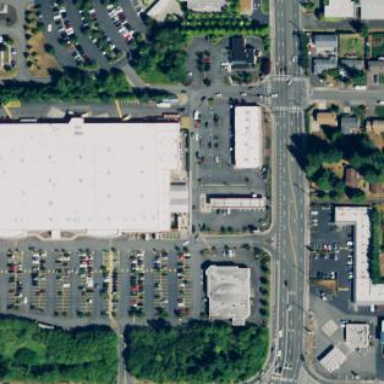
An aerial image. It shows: Retail building housing supermarket.